Question: As a first React-Native project, I'm just trying to create a simple animation.
It's a ListView filled with squares that are animating their opacity.
For that I've created a ListView that contains Square which is a 50X50 square painted with one of 3 colors.
'''
class Square extends Component {
constructor(props) {
super(props);
_defaultTransition = 500;
this.state = {
_rowOpacity : new Animated.Value(0),
targetOpacity: 0
};
setInterval(() => {
this.state.targetOpcacity = this.state.targetOpcacity == 0 ? 1 : 0;
this.animate(this.state.targetOpcacity);
}, Math.random() * 1000);
}
animate(to) {
Animated.timing(
this.state._rowOpacity,
{toValue: to, duration : 500}
).start();
}
componentDidMount() {
this.animate(1);
}
render() {
var rand = Math.random();
var color = rand < 0.3 ? 'powderblue' : rand > 0.6 ? 'skyblue' : 'steelblue';
return (
<Animated.View
style={{height:50, width: 50, backgroundColor: color, opacity: this.state._rowOpacity}}>
{this.props.children}
</Animated.View>
);
}
}
class ReactFirst extends Component {
constructor(props) {
super(props);
var array = Array.apply(null, {length: 1000}).map(Number.call, Number);
const ds = new ListView.DataSource({rowHasChanged: (r1, r2) => r1 !== r2});
this.state = {
dataSource: ds.cloneWithRows(array)
};
}
render() {
return (
<ListView contentContainerStyle={styles.list}
dataSource={this.state.dataSource}
renderRow={(rowData) => <Square></Square>}
/>
);
}
}
var styles = StyleSheet.create({
list: {
flexDirection: 'row',
flexWrap: 'wrap'
}
});
'''
The result is that only 11 squares are animating themselves on the screen, although the array has 1000 cells.
this means, one and a half lines are rendered and the rest of the screen is blank.

I would like to have the entire screen filled with animating squares.
Thanks a lot for the help,
Giora.
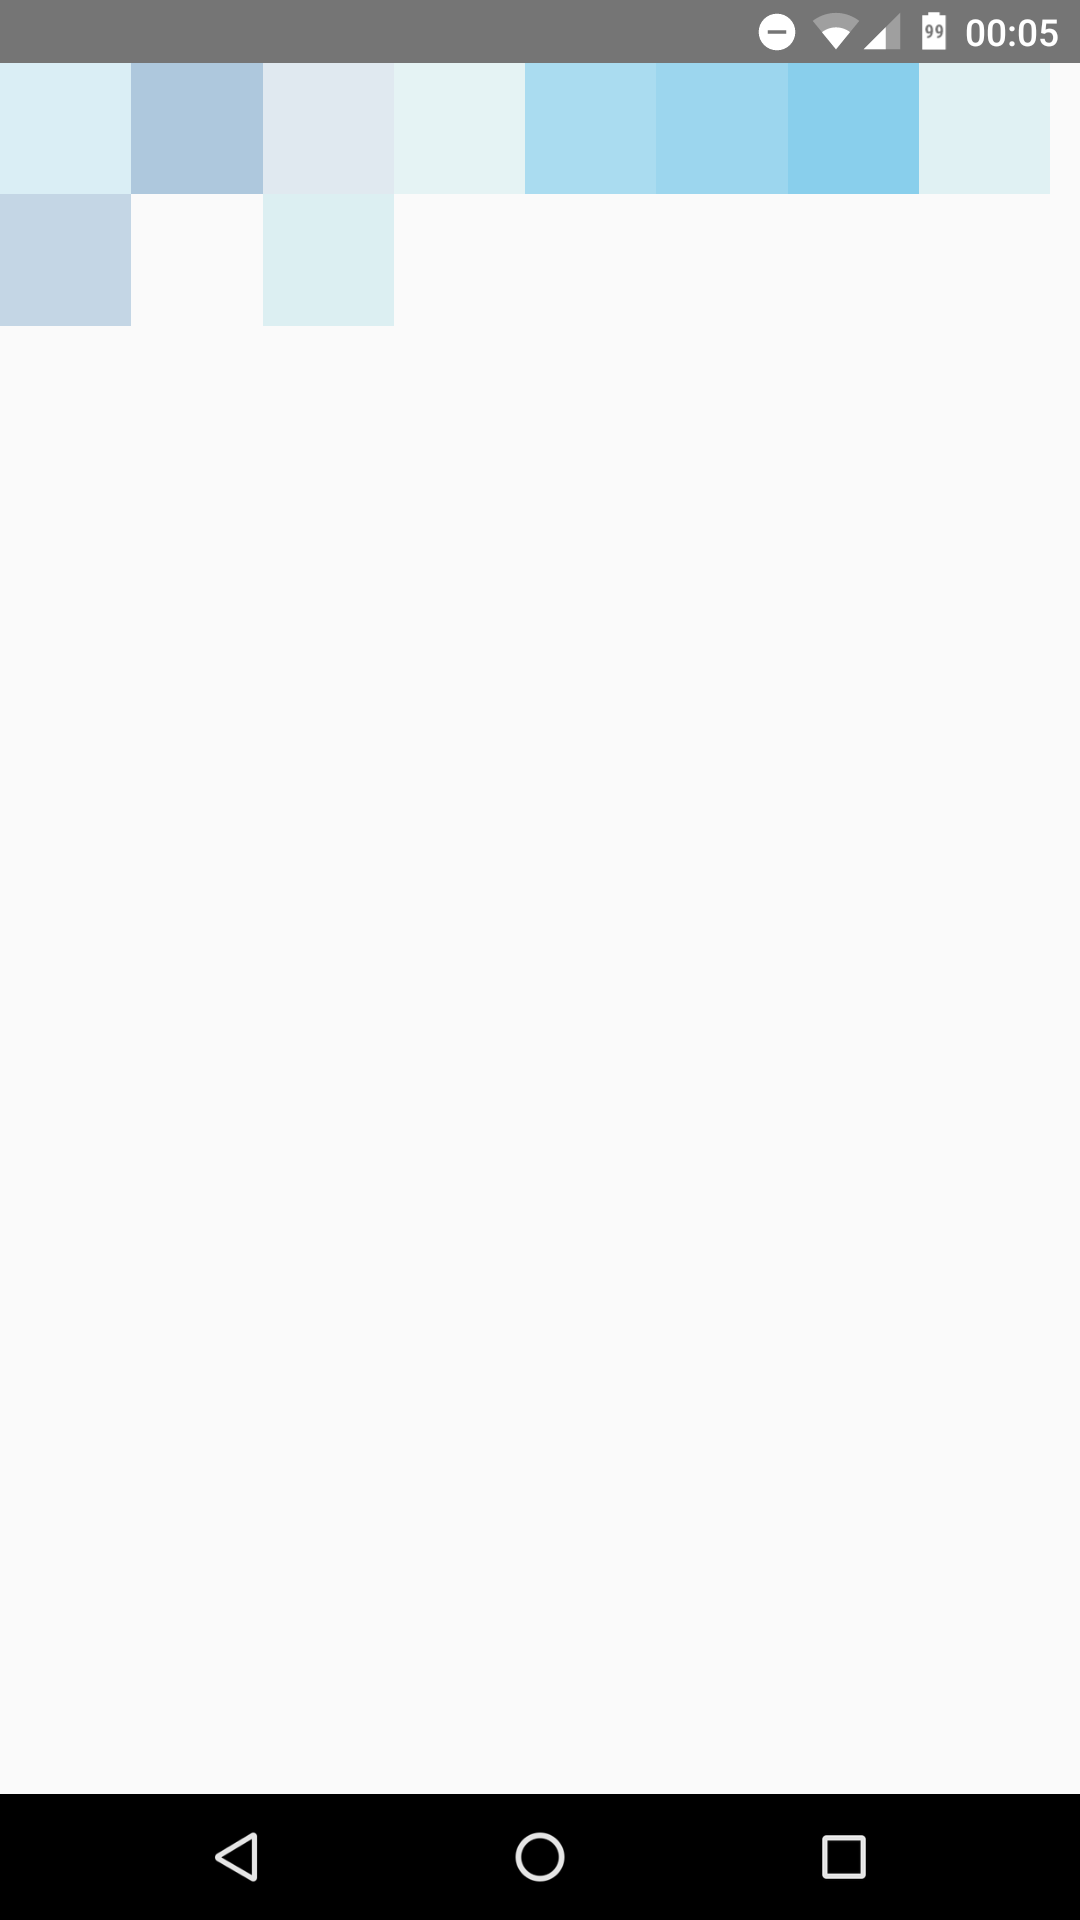
Answer: Ok, after trying some things and going back to the docs, I've found the: prop which allows to set the initial number of rendered rows.
'''
<ListView contentContainerStyle={styles.list}
dataSource={this.state.dataSource}
initialListSize={size}
renderRow={(rowData) => <Square></Square>}
/>
'''
And it worked.